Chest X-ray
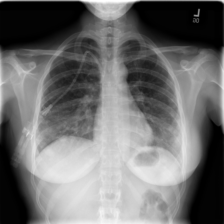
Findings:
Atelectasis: negative
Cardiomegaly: negative
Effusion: negative
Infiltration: positive
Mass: negative
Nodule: positive
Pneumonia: negative
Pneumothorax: negative
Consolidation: negative
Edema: negative
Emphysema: negative
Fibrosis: negative
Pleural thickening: negative
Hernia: negative